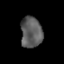
Tissue: lung
Cell type: Epithelial cells
Senescence score: 0.1422
Nuclear area (px): 652
Mean DAPI intensity: 91.526